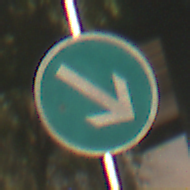
Verkehrszeichen: VorgeschriebeneVorbeifahrtRechts
Umgebung: Outdoor, Suburban
Tageszeit: SunriseSunset
Wetter: Clear
Licht: Natural
Jahreszeit: NotSpecified
Kontrast: HighContrast